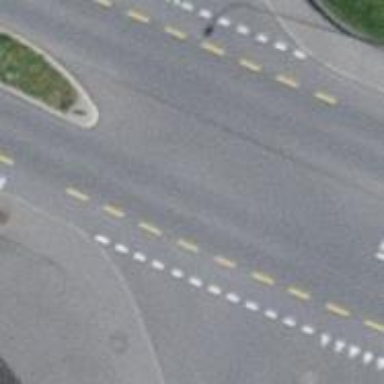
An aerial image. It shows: Secondary road with asphalt surface and lanes for cycling in both directions.